Interaction volume radius: 5 \u00c5
Interaction volume height: 20 \u00c5
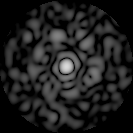
Disorder parameter: 0.8264